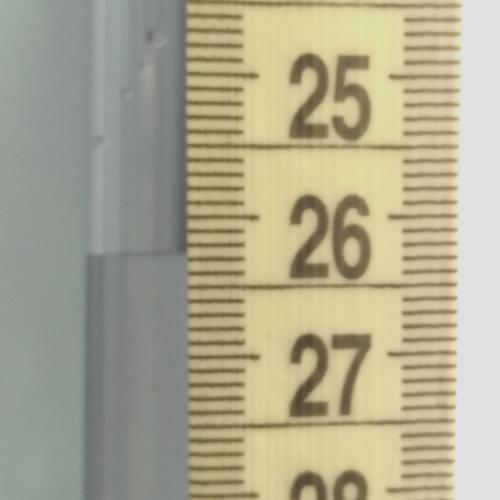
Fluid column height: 26.3 cm